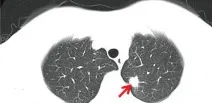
Chest CT images. (A, B) A nodule located in the apicoposterior segment of the left upper lobe, approximately 1.3x1.4 cm in size, exhibits spiculation and lobulation, presenting moderate heterogeneous enhancement and causing adjacent pleural traction.
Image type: radiology (ct)